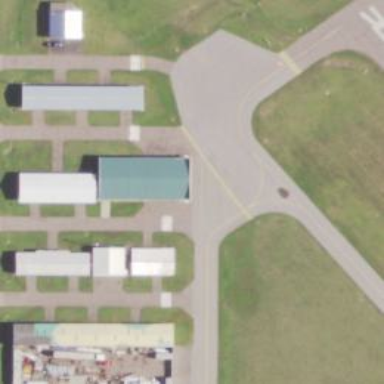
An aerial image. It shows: Image of taxiway at airport.